Question: Hi i have another question. The program needs to read an xml file, put the unit and test sections on the qtree widget with a tree hierarchy. So far i am able to write the desired sections on the qtreewidget and write the test steps when clicked on the item. But since i dont know how to make a search on the tinyxml, my code always writes the first step elements.
Here is the example of my xml file;
'''
<?xml version="1.0"?>
<TestLab>
<Units>
<Unit name="UTB_C" >
<communicationinterfaces>
<Interface type="UDP" ip="192.168.1.51" port="7000"/>
</communicationinterfaces>
<Tests>
<Test no="1" name="GPIO_3">
<Step no="1" name="step1" >
</Step>
<Step no="2"name="step2">
</Step>
</Test>
</Tests>
</Unit>
<Units>
<Unit name="UTB_C" >
<communicationinterfaces>
<Interface type="UDP" ip="192.168.1.51" port="7000"/>
</communicationinterfaces>
<Tests>
<Test no="1" name="GPIO_3">
<Step no="1" name="step1" >
</Step>
<Step no="2"name="step2">
</Step>
</Test>
</Tests>
</Unit>
</Units>
</TestLab>
'''
And this the code that i use to show the steps;
'''
while(step)
{
QString strStep;
strStep = step->Attribute("name");
QLabel *label1 = new QLabel("step");
label1->setText(strStep);
label1->setParent(centralWidget());
label1->move(380,y);
label1->show();
step = step->NextSiblingElement("Step");
y = y+15;
}
'''
this is the ui of the program so far.

I want to write step of the test which the user clicks and i don't want my code to write steps when the user accidently click the parent item ( unit) but so far my program writes the first steps when user clicks any of the items. Does any one know how to search for the specific test and its step ?
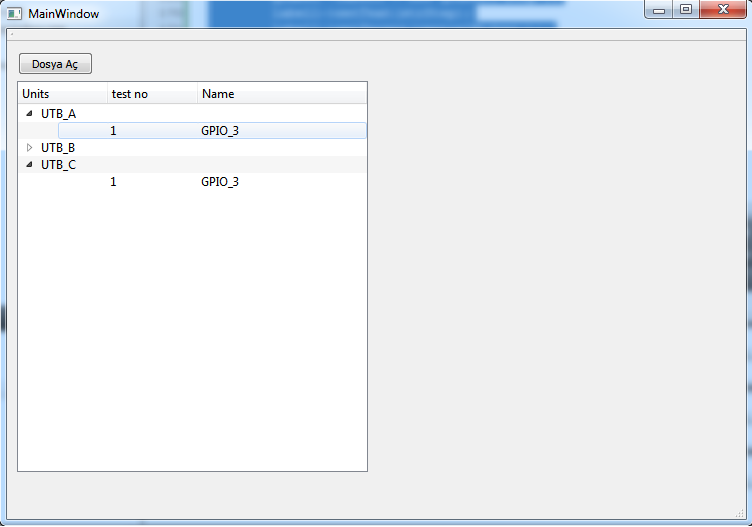
Answer: You can use 'QDomElement::elementsByTagName ( const QString & tagname )' to search a specific element :
'''
QFile file( fileName );
if( !file.open( QIODevice::ReadOnly | QIODevice::Text ) )
{
qDebug( "Failed to open file for reading." );
return ;
}
QDomDocument document;
if( !document.setContent( &file ) )
{
qDebug( "Failed to parse the file into a DOM tree." );
file.close();
return ;
}
file.close();
QDomElement documentElement = document.documentElement();
QDomNodeList testElements = documentElement.elementsByTagName( "test" );
for (int i=0;i<testElements.count();i++)
{
QDomElement test = testElements.item(i).toElement();
if(test.attribute("no")=="1")
{
QDomNodeList stepElements = test.elementsByTagName( "step" );
for (int j=0;j<stepElements.count();j++)
{
QDomElement step = stepElements.item(j).toElement();
if(step.attribute("no")=="1")
{
//...
}
}
}
}
'''